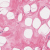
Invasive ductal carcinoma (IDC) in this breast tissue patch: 0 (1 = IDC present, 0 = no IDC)